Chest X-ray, PA view. Patient: 34 years old, sex M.
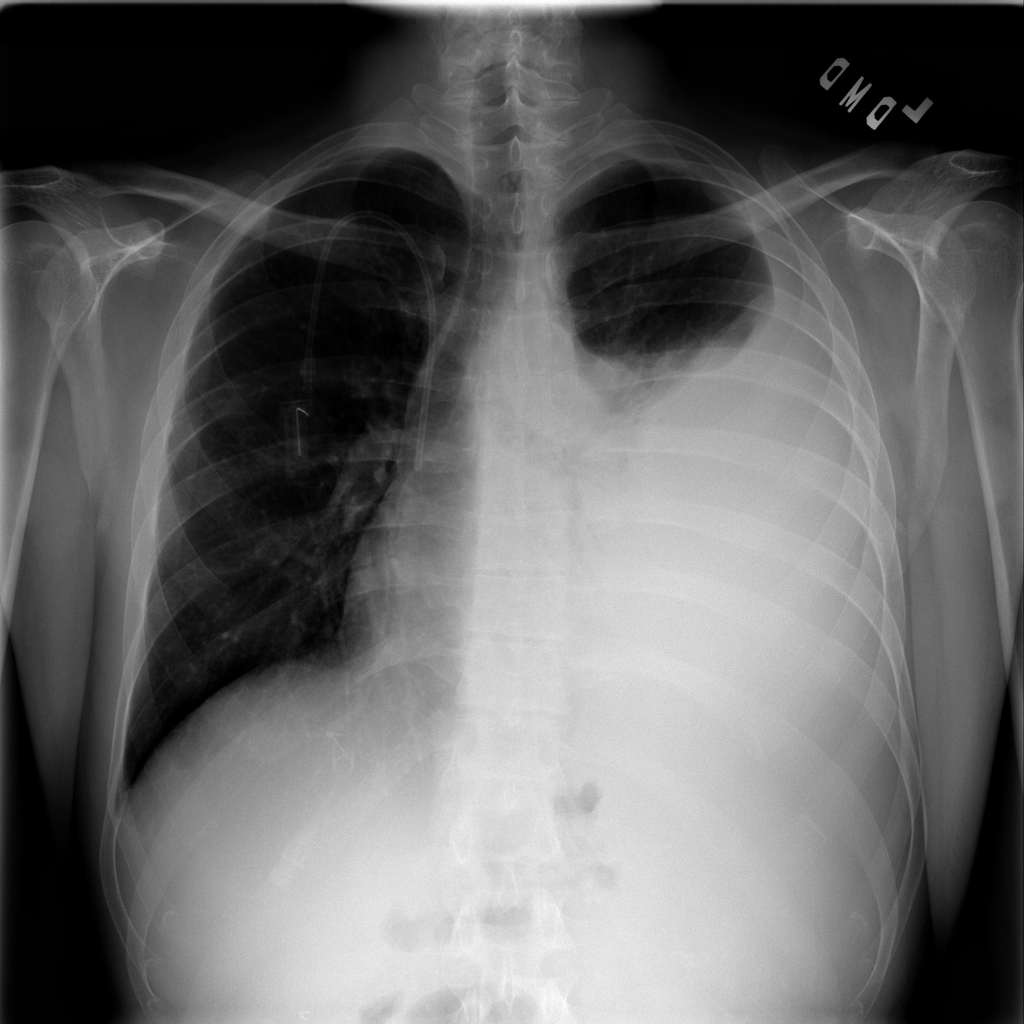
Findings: Effusion